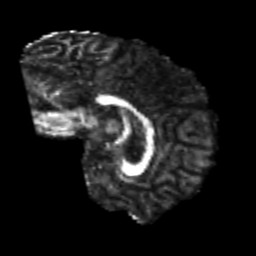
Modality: FA
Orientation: sagittal
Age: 24
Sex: male
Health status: healthy
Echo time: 0.074 s